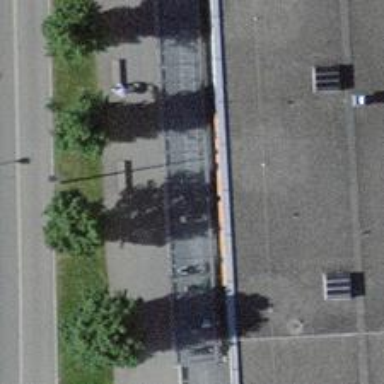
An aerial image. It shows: Motorcycle parking facility.